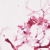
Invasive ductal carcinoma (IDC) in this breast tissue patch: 0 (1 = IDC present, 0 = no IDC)